Aerial crown-view tile of a tropical tree (Barro Colorado Island, Panama), acquired 20240716:
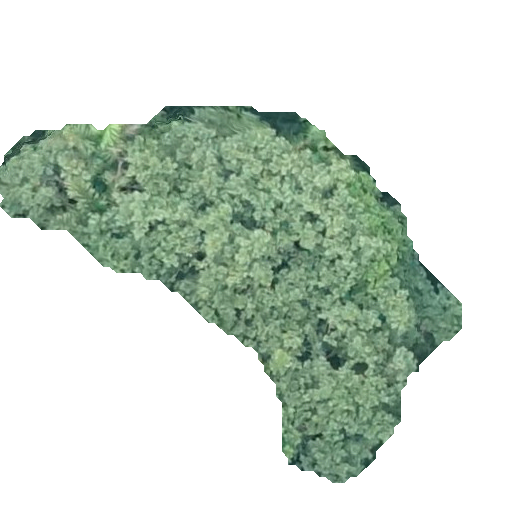
Species: Apeiba membranacea
GBIF accepted scientific name: Apeiba membranacea
Crown area: 136.501 m²